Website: macys
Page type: payment
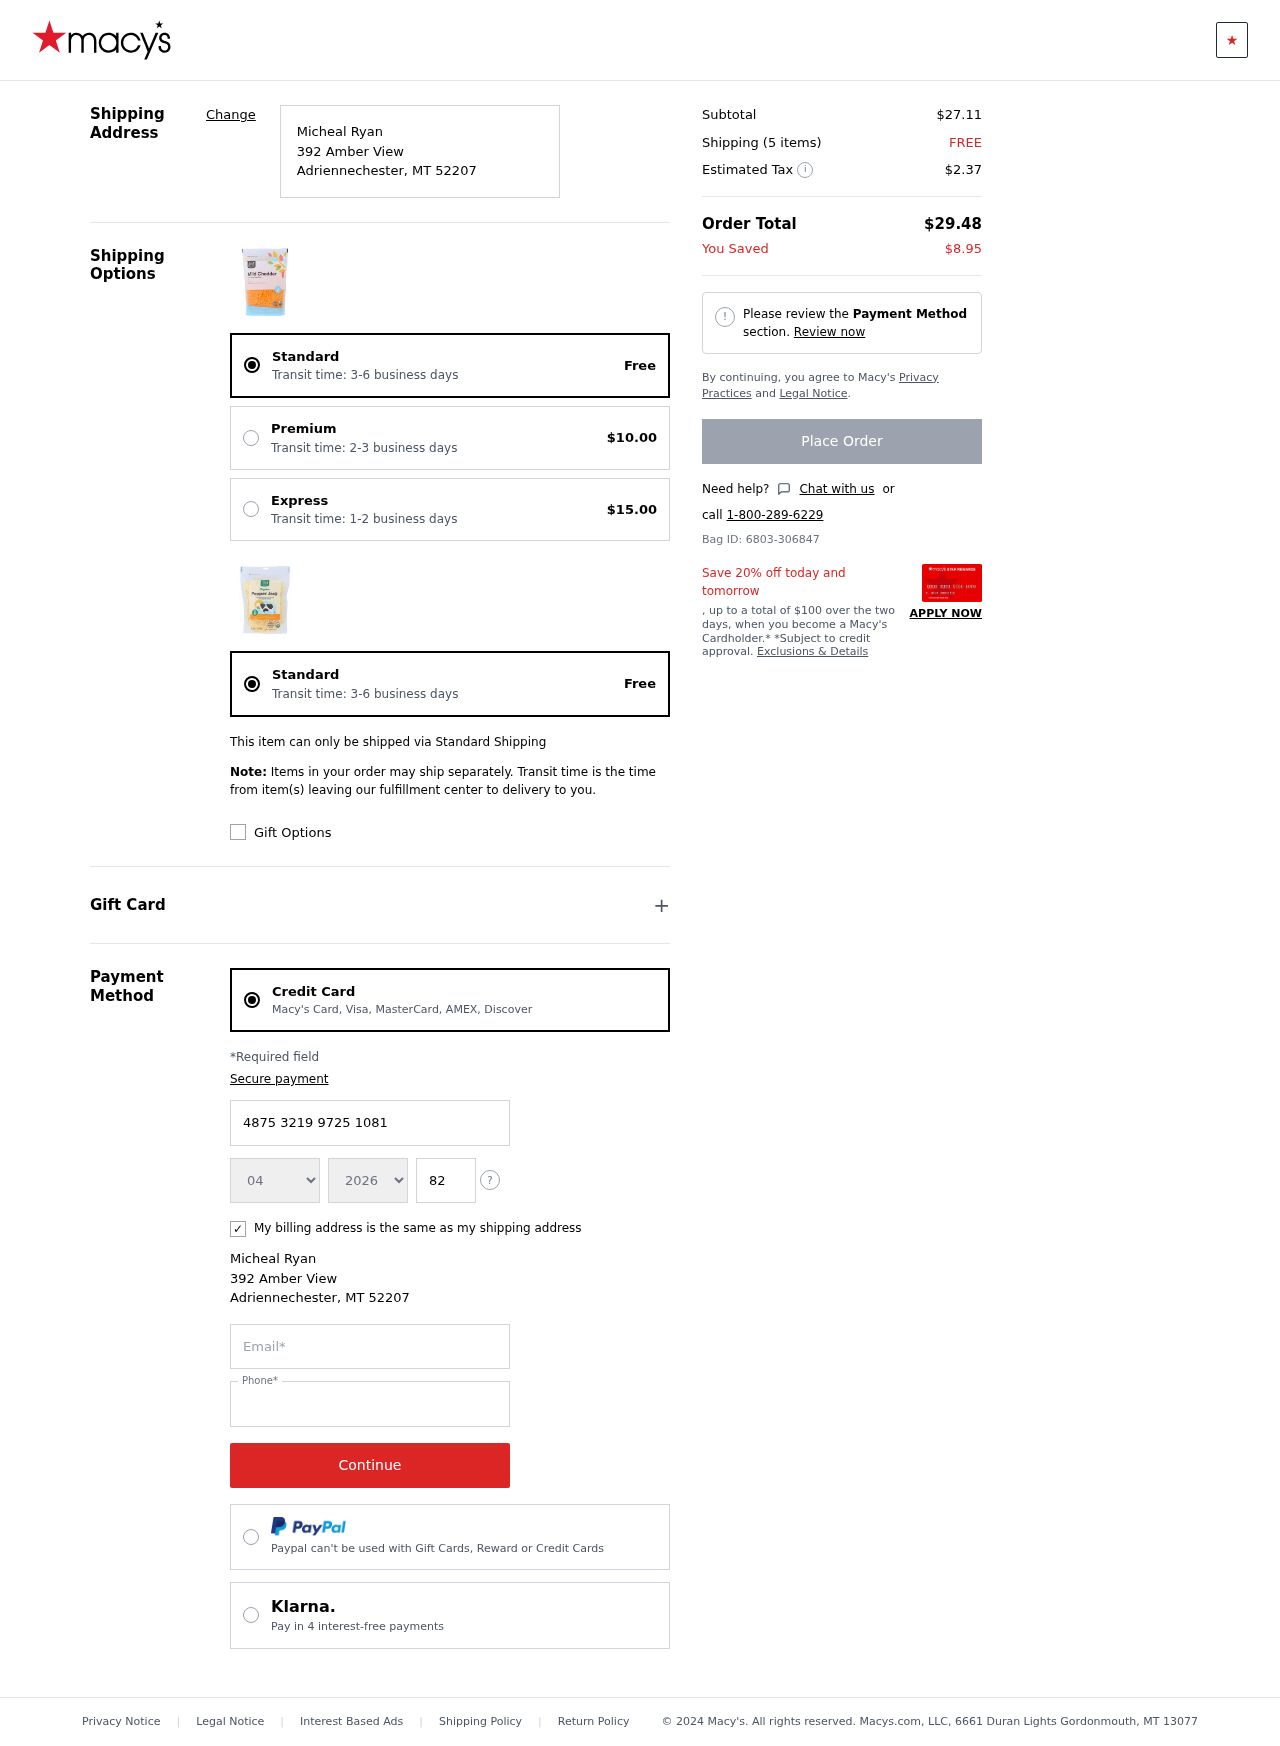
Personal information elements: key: PII_CARD_CVV
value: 823
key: PII_CARD_EXPIRY_MONTH
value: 04
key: PII_CARD_EXPIRY_YEAR
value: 26
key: PII_CARD_NUMBER
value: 4875 3219 9725 1081
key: PII_CITY
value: Adriennechester
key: PII_EMAIL
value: micheal.ryan@yahoo.com
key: PII_FULLNAME
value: Micheal Ryan
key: PII_PHONE
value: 3852299894
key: PII_POSTCODE
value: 52207
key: PII_STATE_ABBR
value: MT
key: PII_STREET
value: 392 Amber View
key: PII_FULLNAME2
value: Micheal Ryan
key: PII_CITY2
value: Adriennechester
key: PII_STATE_ABBR2
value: MT
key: PII_POSTCODE_FULL
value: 52207
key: PII_POSTCODE_NUMERIC
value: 52207
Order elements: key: ORDER_DELIVERY_DATE
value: Transit time: 3-6 business days
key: ORDER_SHIPPING_STANDARD
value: Free
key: ORDER_SHIPPING_PREMIUM
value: $10.00
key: ORDER_SHIPPING_EXPRESS
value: $15.00
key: ORDER_DELIVERY_DATE2
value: Transit time: 3-6 business days
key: ORDER_SHIPPING_STANDARD2
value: Free
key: ORDER_SUBTOTAL
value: $27.11
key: ORDER_NUM_ITEMS
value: Shipping (5 items)
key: ORDER_SHIPPING_COST
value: FREE
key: ORDER_TAX
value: $2.37
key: ORDER_TOTAL
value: $29.48
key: ORDER_SAVINGS
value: $8.95
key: ORDER_ID
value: Bag ID: 6803-306847